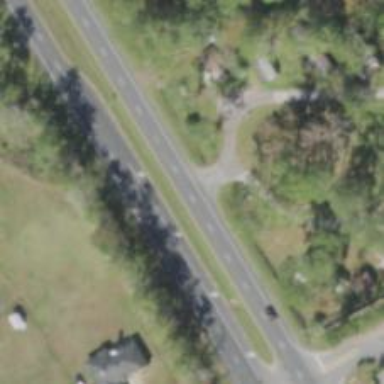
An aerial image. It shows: Asphalt road designated as trunk highway.